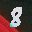
Label: 8